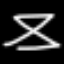
Label: hourglass